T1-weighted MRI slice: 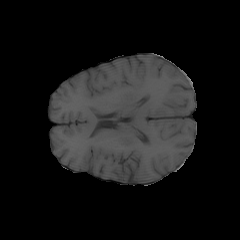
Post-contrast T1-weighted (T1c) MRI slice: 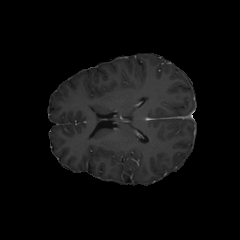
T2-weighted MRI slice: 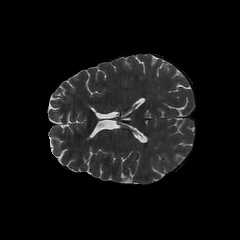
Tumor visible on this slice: no